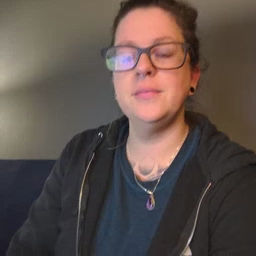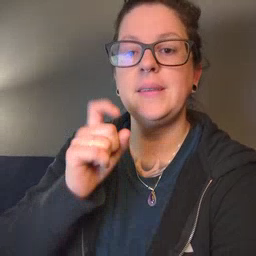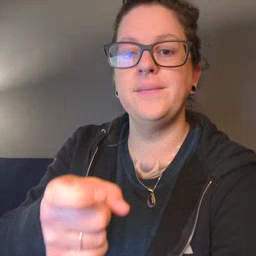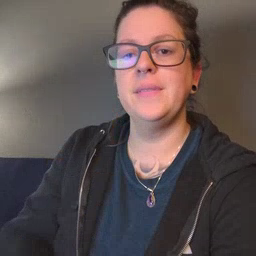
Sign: gift